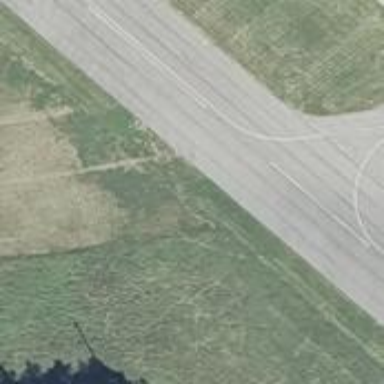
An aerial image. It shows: Runway at airport.